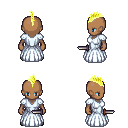
a pixel art fantasy rpg character, female body template, human, dark skin, underdress, magenta pants, gold mohawk hairstyle, black shoes, dagger, four views (front, back, left, right), 2x2 character sprite sheet, small pixel art, hard edges, no anti-aliasing